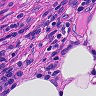
Metastatic tissue present: no